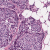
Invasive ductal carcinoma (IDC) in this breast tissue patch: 1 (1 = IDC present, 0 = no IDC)